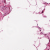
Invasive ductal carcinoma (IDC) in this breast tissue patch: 0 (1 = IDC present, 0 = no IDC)